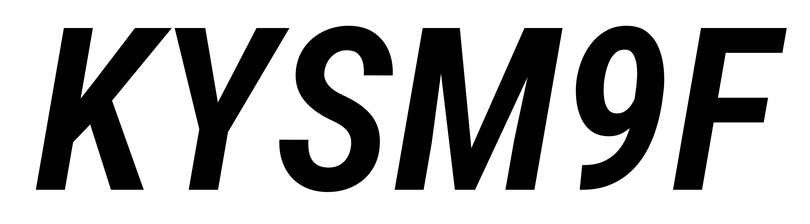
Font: Roboto-Italic_Condensed_SemiBold_Italic